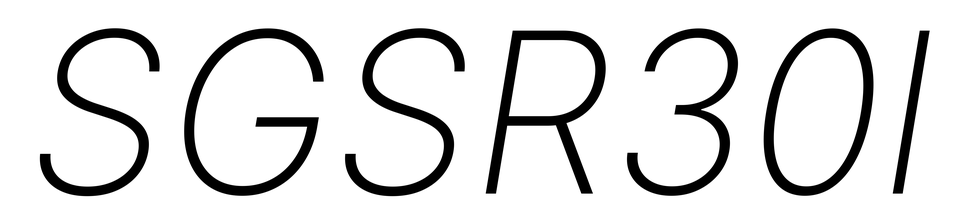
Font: Inter-Italic_ExtraLight_Italic